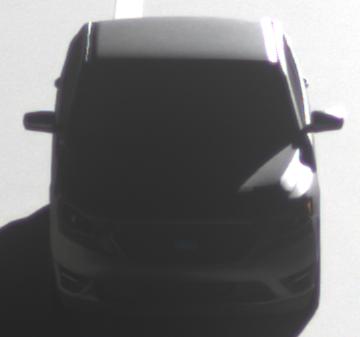
Make: Ford
Model: Taurus
Detailed model: SHO
Model produced from: 2012
Model produced until: 2019
Doors: 4
Color: gray
Road condition: dry road
Daytime: morning or afternoon
Contrast: high contrast